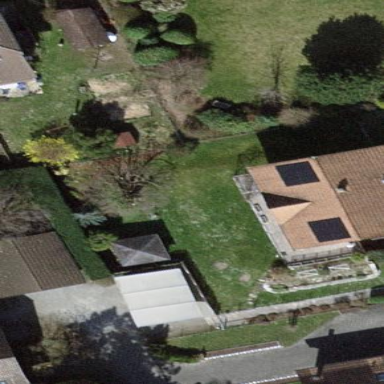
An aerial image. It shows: Detached building.